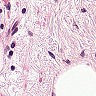
Metastatic tissue present: no